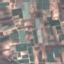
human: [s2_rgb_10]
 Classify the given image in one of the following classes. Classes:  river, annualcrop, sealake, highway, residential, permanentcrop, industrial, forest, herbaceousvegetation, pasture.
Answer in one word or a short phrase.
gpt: PermanentCrop